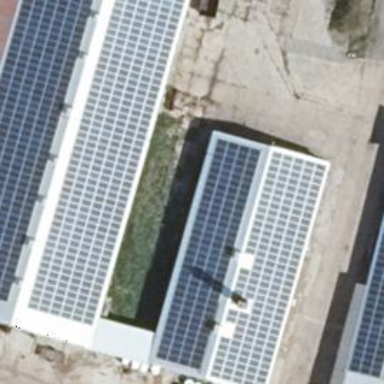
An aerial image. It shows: Solar-powered generator using photovoltaic technology. This small installation generates electricity through solar photovoltaic panels.